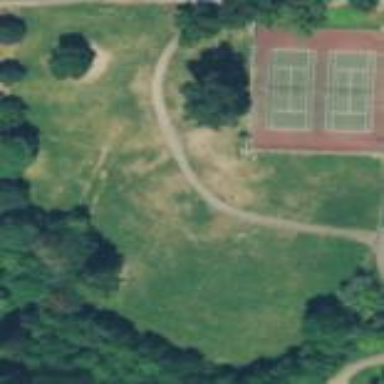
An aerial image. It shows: Fenced dog park area for leisure land.